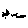
Label: bird